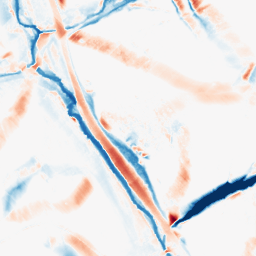
Category: morphological
Decomposition family: morphological_diamond
Decomposition parameters: operation: average
radius: 15
Upsampling method: linear_exact
Upsampling parameters: scale: 2
Upsampling scale: 2